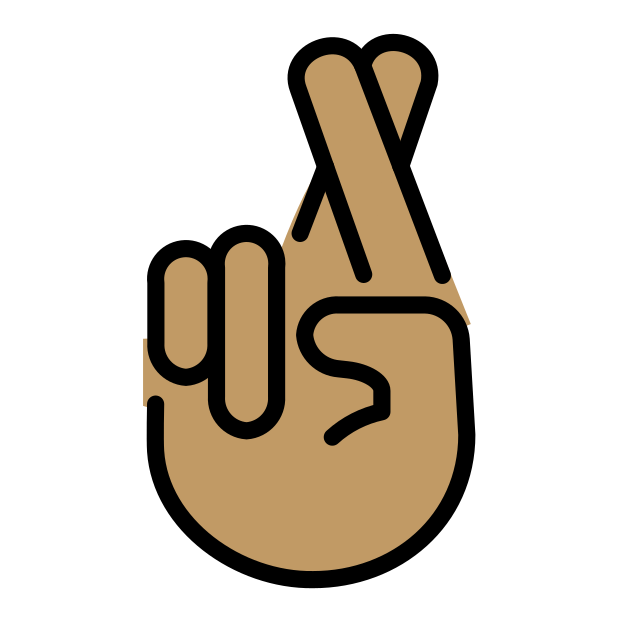
crossed fingers: medium skin tone